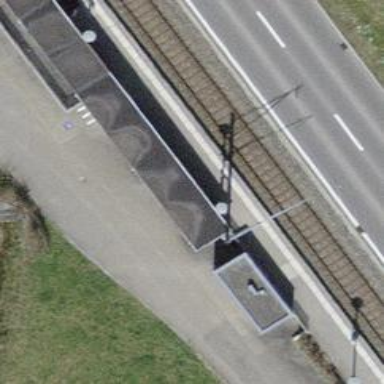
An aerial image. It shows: Bicycle parking area with stands.